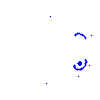
Particle: electron